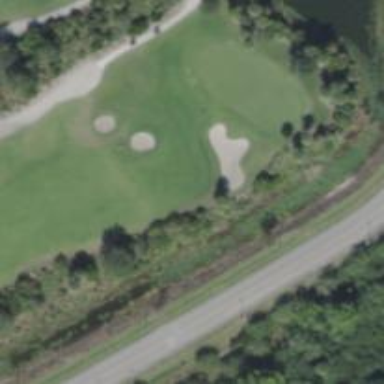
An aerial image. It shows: Golf fairway surrounded by grass.